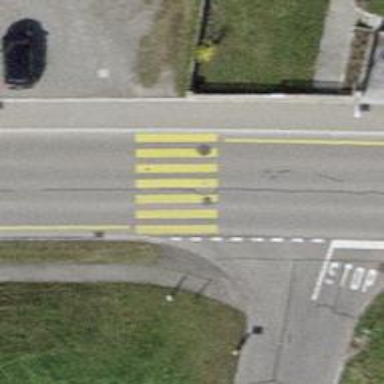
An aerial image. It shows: Marked road crossing with visible markings.